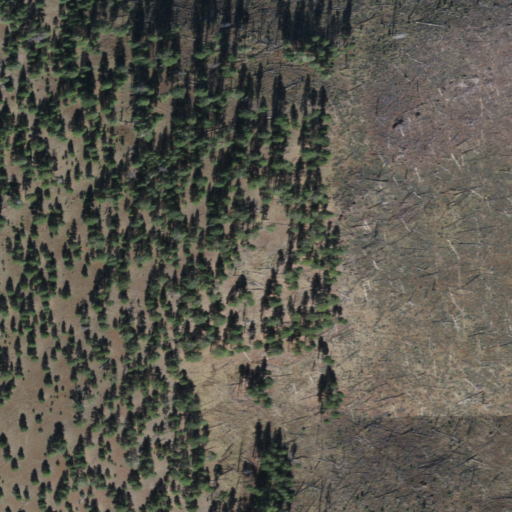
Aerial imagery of mountain in Arizona named Horseshoe Hill containing evergreen forest, shrub, and grassland